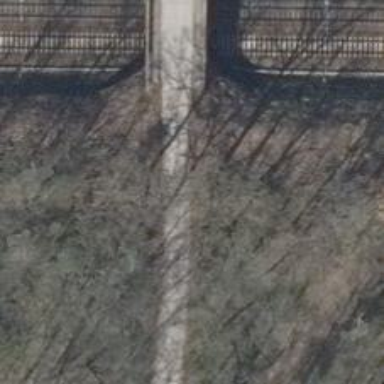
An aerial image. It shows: Embankment along track road with grade 5 tracktype.